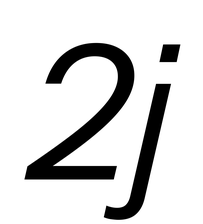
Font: InstrumentSans-Italic_Italic